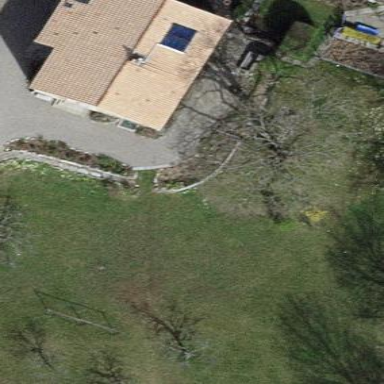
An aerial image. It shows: Garden surrounded by fence.